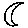
Label: moon